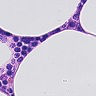
Metastatic tissue present: no